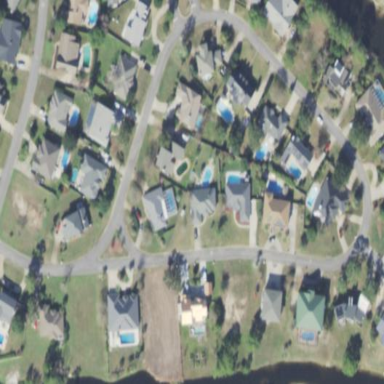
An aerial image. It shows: Residential area composed of single-family homes.